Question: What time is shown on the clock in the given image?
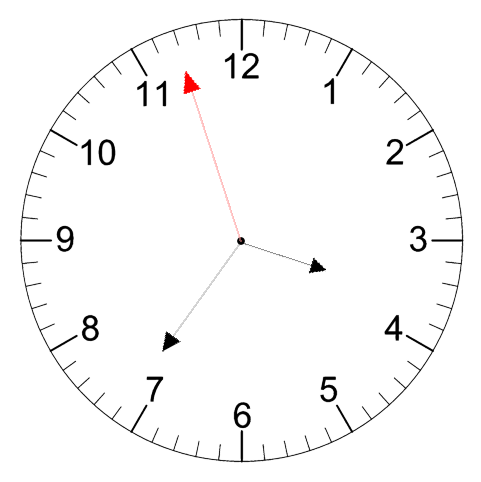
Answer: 03:35:57